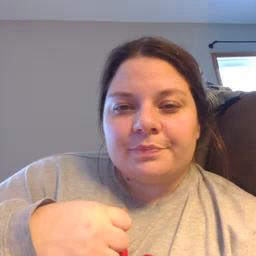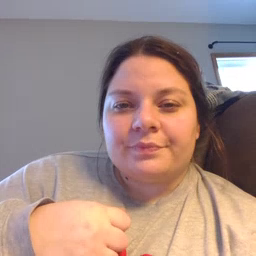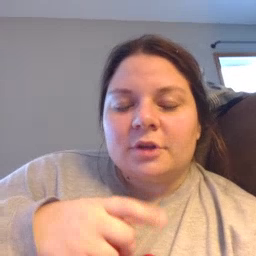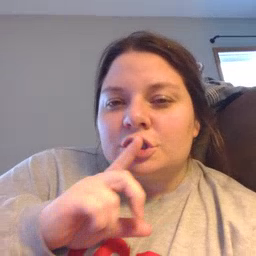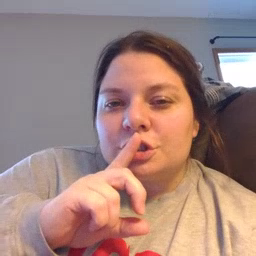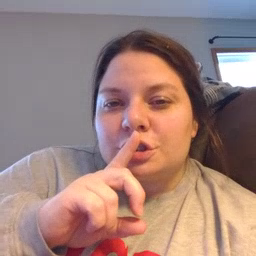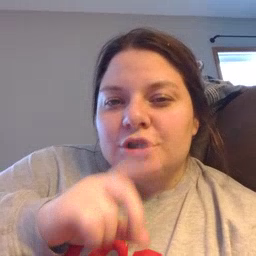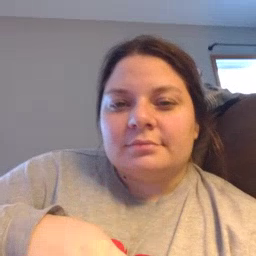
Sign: shhh